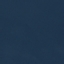
Label: SeaLake